Interaction volume radius: 10 \u00c5
Interaction volume height: 10 \u00c5
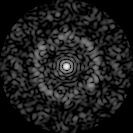
Disorder parameter: 0.7366